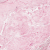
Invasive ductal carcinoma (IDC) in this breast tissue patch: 0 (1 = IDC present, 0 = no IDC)